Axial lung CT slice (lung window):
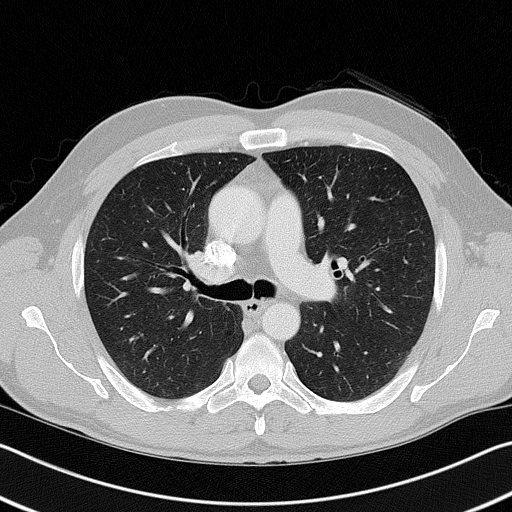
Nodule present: no